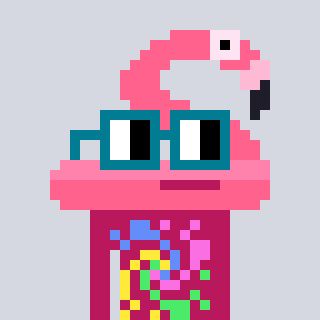
a pixel art character with square dark green glasses, a flamingo-shaped head and a darkpink-colored body on a cool background